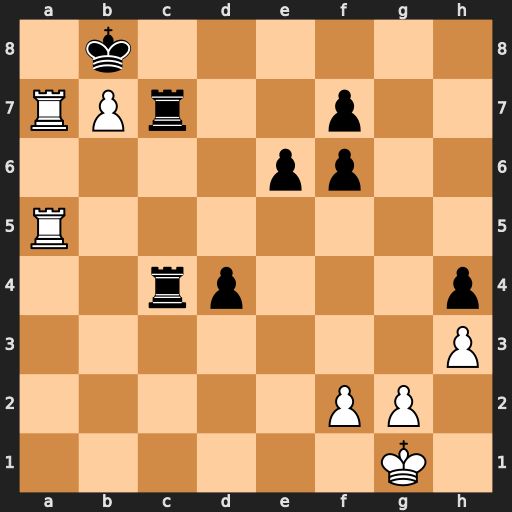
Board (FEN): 1k6/RPr2p2/4pp2/R7/2rp3p/7P/5PP1/6K1
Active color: w
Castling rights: -
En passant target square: -
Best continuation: Rb5 Rc1+ Kh2 Ra1 Rxa1